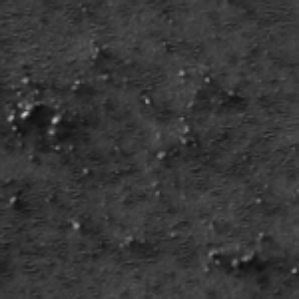
Label: frost